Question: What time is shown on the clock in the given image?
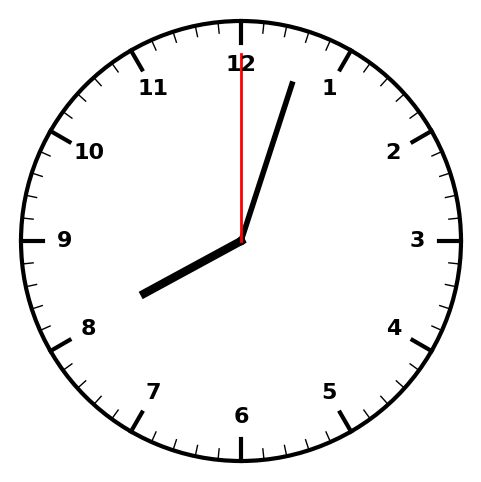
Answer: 08:03:00